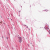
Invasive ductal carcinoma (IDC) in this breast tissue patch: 0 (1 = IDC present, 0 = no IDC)